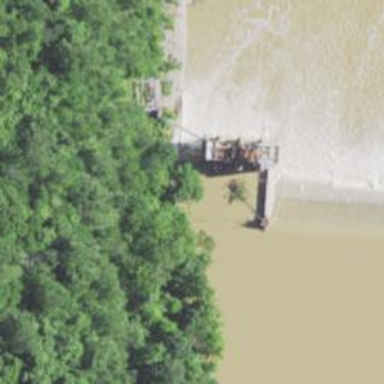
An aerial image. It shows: Hydro power generator.